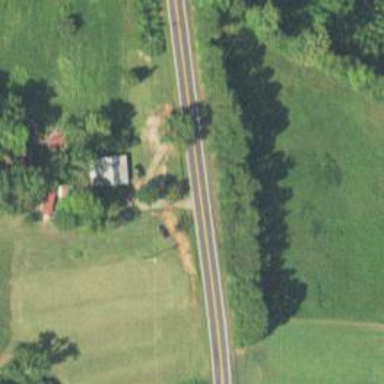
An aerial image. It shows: Driveway leading to service road.